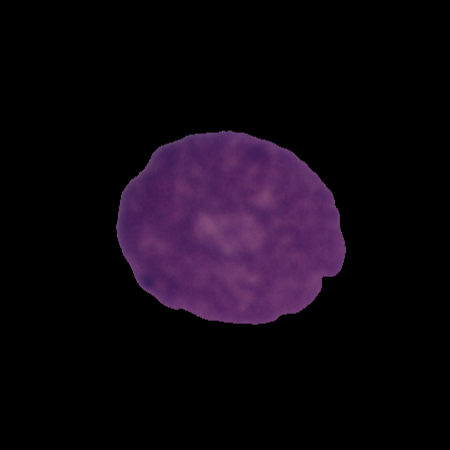
Label: cancer